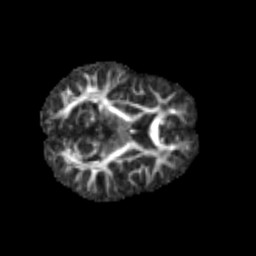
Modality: FA
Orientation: axial
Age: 6
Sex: male
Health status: healthy